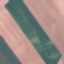
Land use / land cover class: AnnualCrop